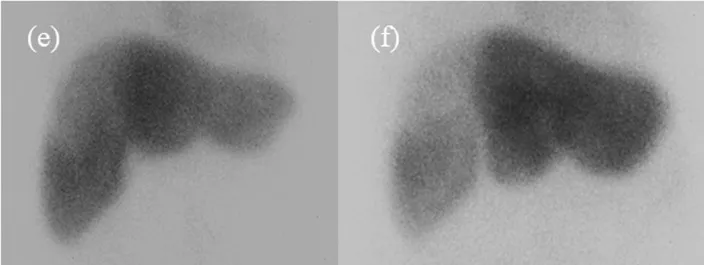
99mTc-GSA scintigraphy revealed a reduced accumulation of GSA in the right liver (e, f).
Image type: radiology (scintigraphy)